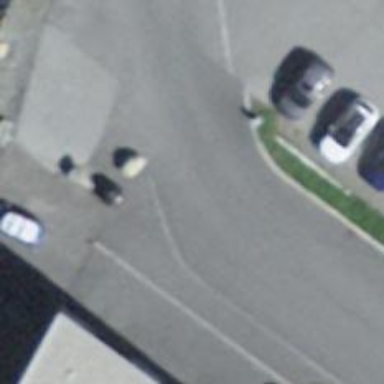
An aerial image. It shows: Lift gate barrier.